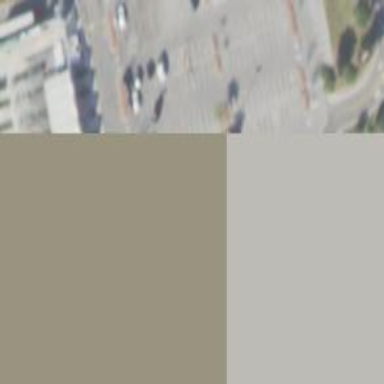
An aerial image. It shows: Parking space is available.